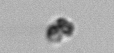
Label: detritus